Field crop: tomato
Growth stage: 1
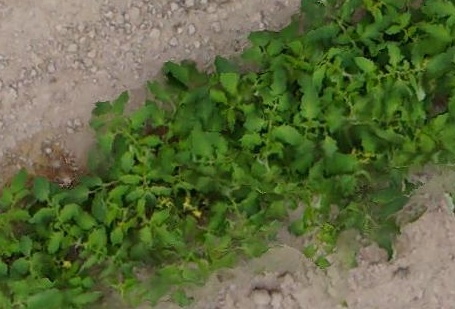
Species: tomato